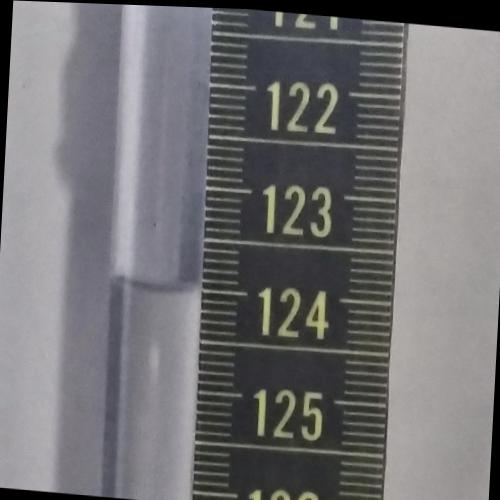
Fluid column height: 124.0 cm